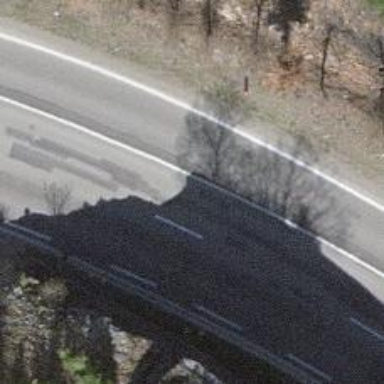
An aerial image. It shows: Primary highway.